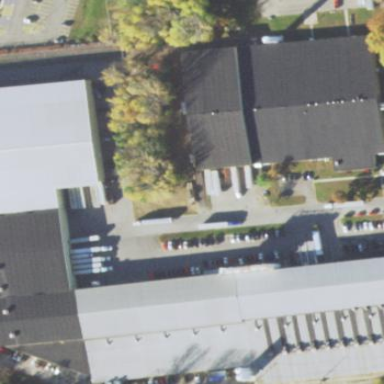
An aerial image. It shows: Industrial building.